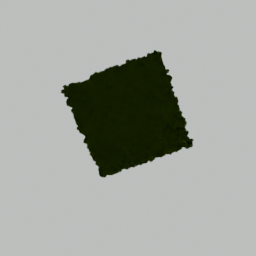
Label: nature